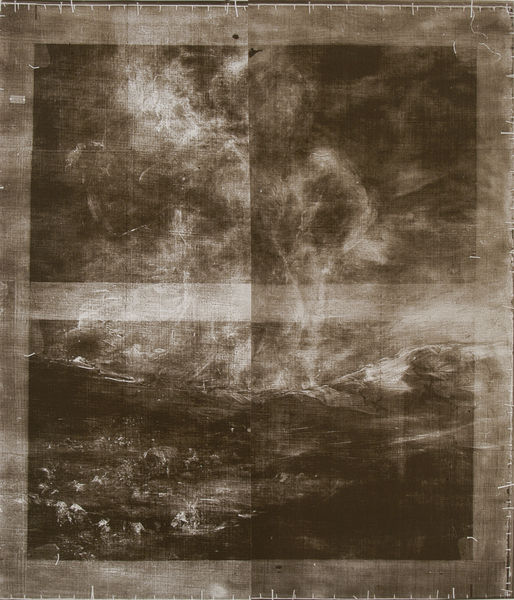
Titel: The Colossus (Röntgenstrahlen-Photographie)
Künstler: Francisco José Goya Lucientes
Standort: Madrid
Institution: Museo del Prado
Schlagwörter: berg, dunkel, felsen, feuer, gemälde, gewitter, gott, himmel, meer, wasser, weiß, wolken, bäume, fluss, landschaft, menschen, see, ufer, bewegung, braun, fenster, grau, hell, hintergrund, holz, licht, schwarz, skizze, zeichnung, gras, schnee, tiere, tuch, weg, wiese, wolke, hochformat, alt, leinen, rahmen, bild, öl, bach, erde, feld, ferne, hügel, kühe, natur, weide, wind, busch, rauch, sonne, wiesen, stoff, blatt, person, rechts, seide, wald, chaos, engel, deutschland, wellen, düster, italien, man, perspektive, zwei, abstrakt, berge, fels, gebirge, dorf, dunst, nebel, grasen, kuh, monochrom, berglandschaft, weis, rand, sepia, krieg, schlacht, seestück, sturm, unglück, unwetter, dark, falte, old, goya, streifen, brown, holzrahmen, naht, foto, fotografie, oben, unten, schaf, weiden, links, brennen, heiss, verbrannt, vulkan, wandern, alpen, idyll, druck, schwarzweiß, bedrohlich, leinwand, entwurf, kopie, photo, pergament, kontraste, taschentuch, negativ, verschwommen, smoke, verwest, cloud, fressen, mittelalter, mountain, durchscheinen, schwaru, museum, textil, verschollen, schafe, hirte, schaafe, schief, shwarz, spektakel, aufsteigend, abdruck, aufnahme, abstract, town, ziegen, vorzeichnung, teile, neuzeit, experiment, cloth, fire, geteilt, book, bergkuppe, landschaften, bildfelder, röntgen, photos, analyse, romatik, korrektur, manipuliert, strukturen, schicht, faded, negative, röntgenaufnahme, bearbeitet, röntgenbild, stoffmalerei, dunkelk, naturspektakel, abzüge, atom, heftung, linen, bildvordergrund, fressenm, infrarot, musem, realkismus, röntgenbidl, unternmalung, lein, sepa, inferno, beschädift, ray, litograph